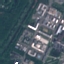
Land use / land cover class: Industrial